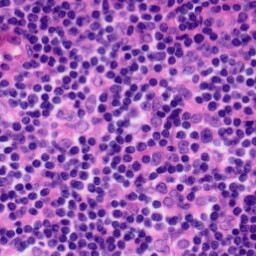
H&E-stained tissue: Tonsil